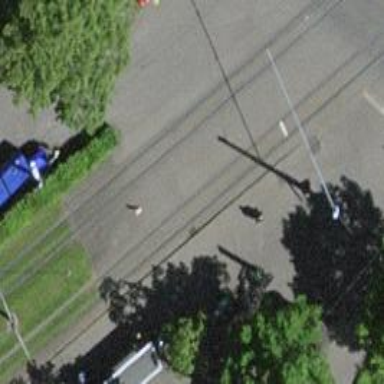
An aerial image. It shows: Tram stop with public transport connection.